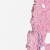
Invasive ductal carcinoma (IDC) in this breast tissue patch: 0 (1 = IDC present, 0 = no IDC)